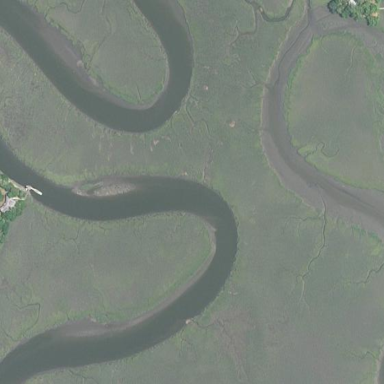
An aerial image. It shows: Wetland area with tidal influence.